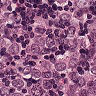
Metastatic tissue present: yes